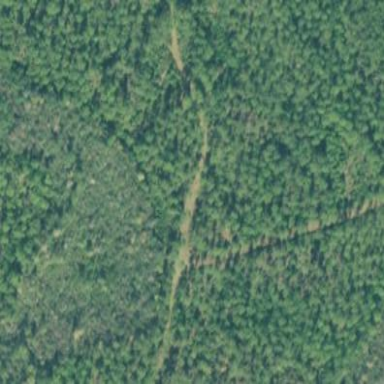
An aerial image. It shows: Forest area dominated by needle-leaved trees.